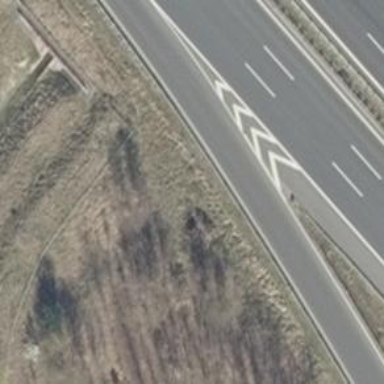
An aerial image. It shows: Motorway link.